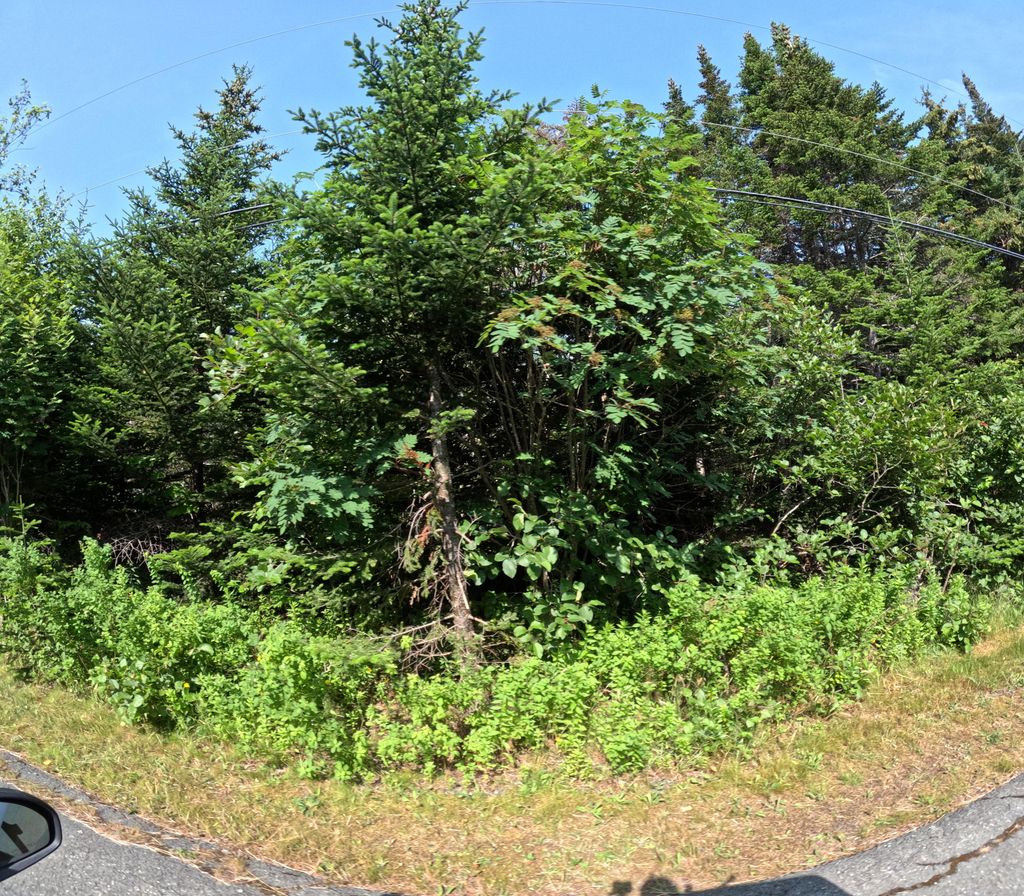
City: st_johns